Field crop: maize
Growth stage: 2
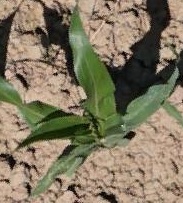
Species: maize